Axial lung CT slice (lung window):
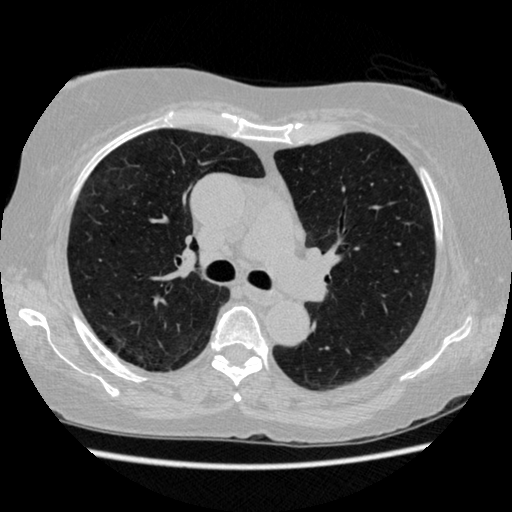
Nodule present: no